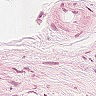
Metastatic tissue present: no